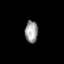
Tissue: skin
Cell type: Epithelial cells
Senescence score: 0.2706
Nuclear area (px): 284
Mean DAPI intensity: 152.317